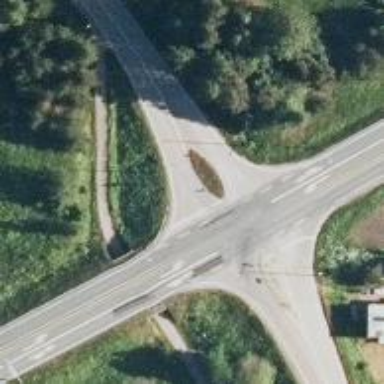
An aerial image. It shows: Tertiary road with asphalt surface.